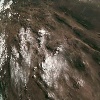
Label: land